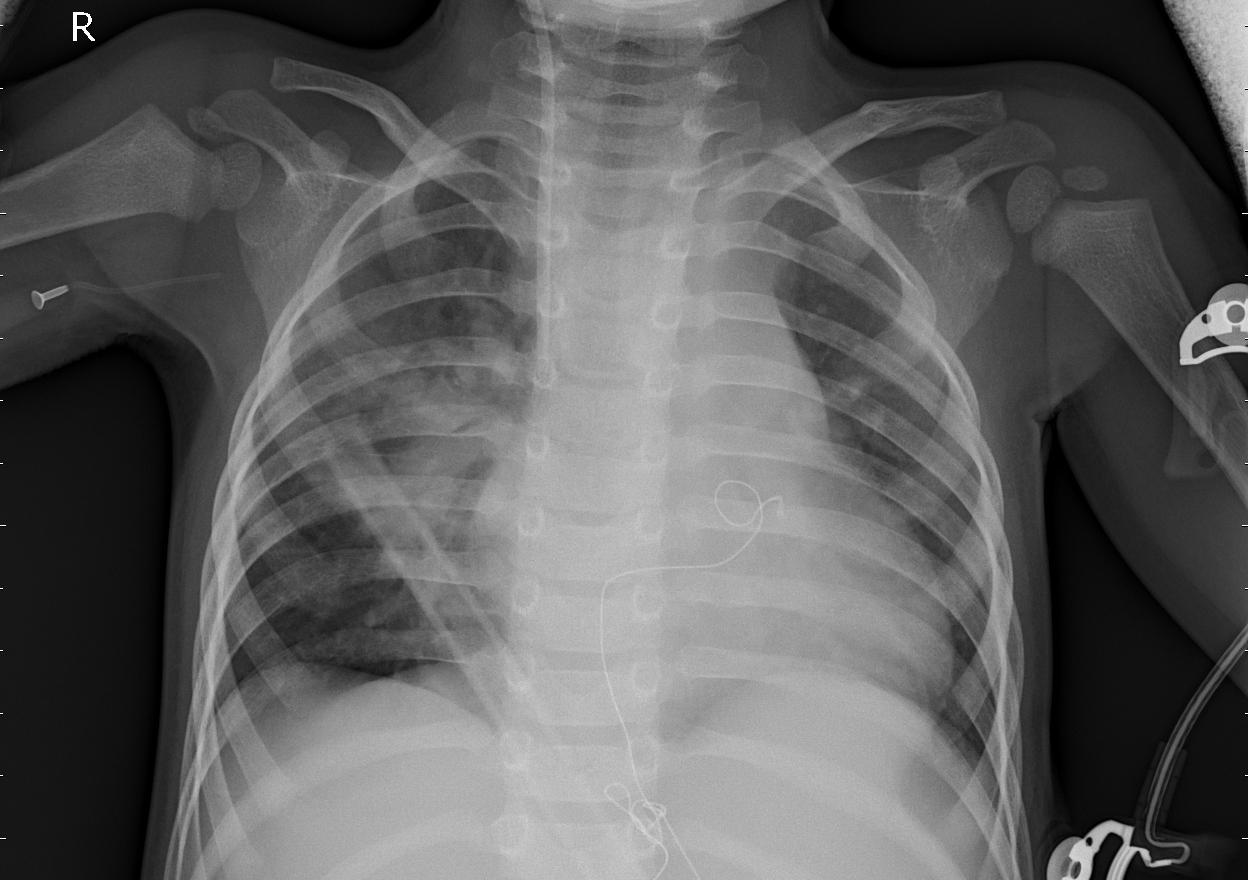
Diagnosis: PNEUMONIA